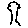
Label: tree